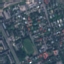
Land use / land cover: Residential